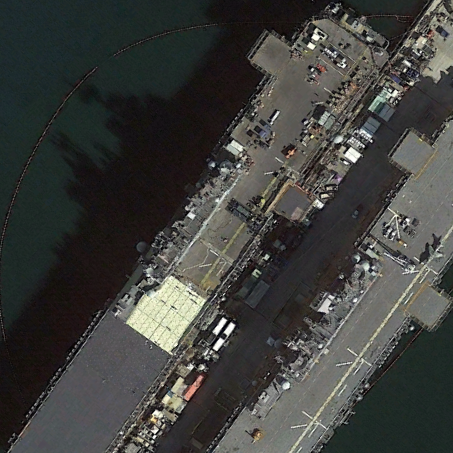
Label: assault